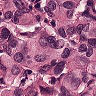
Metastatic tissue present: yes